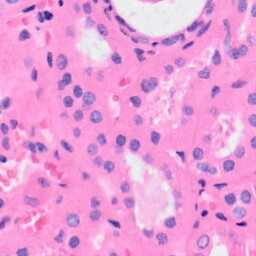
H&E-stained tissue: Kidney